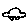
Label: car